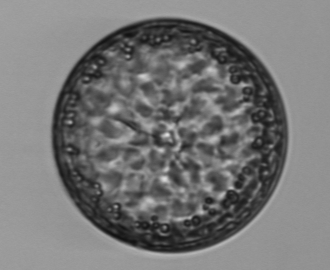
Label: Coscinodiscus